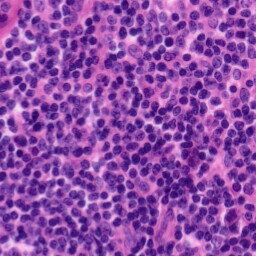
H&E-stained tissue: Tonsil